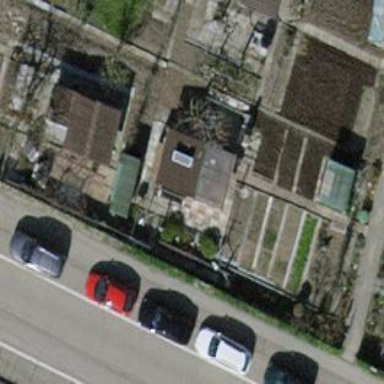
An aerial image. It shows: Parking area.